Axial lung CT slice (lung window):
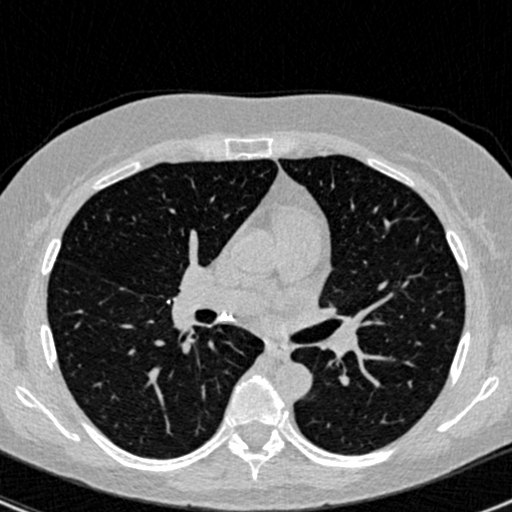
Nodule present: no